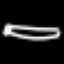
Label: pencil